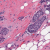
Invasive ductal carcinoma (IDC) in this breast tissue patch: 1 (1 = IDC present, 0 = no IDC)